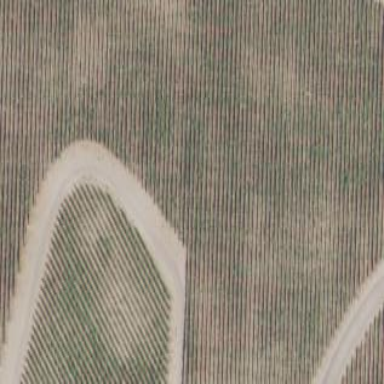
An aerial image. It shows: Vineyard growing grapes.